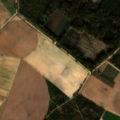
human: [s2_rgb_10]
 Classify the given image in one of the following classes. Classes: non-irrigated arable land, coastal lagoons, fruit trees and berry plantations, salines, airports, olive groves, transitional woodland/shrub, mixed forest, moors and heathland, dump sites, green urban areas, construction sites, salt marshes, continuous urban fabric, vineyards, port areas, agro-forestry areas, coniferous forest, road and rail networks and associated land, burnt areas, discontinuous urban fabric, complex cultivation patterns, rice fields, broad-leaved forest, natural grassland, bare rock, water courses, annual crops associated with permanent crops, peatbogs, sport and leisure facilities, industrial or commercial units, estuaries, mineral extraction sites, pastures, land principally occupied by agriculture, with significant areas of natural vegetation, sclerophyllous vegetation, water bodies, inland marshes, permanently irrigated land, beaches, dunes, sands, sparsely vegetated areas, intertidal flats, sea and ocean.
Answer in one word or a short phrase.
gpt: permanently irrigated land, complex cultivation patterns, coniferous forest, mixed forest, transitional woodland/shrub